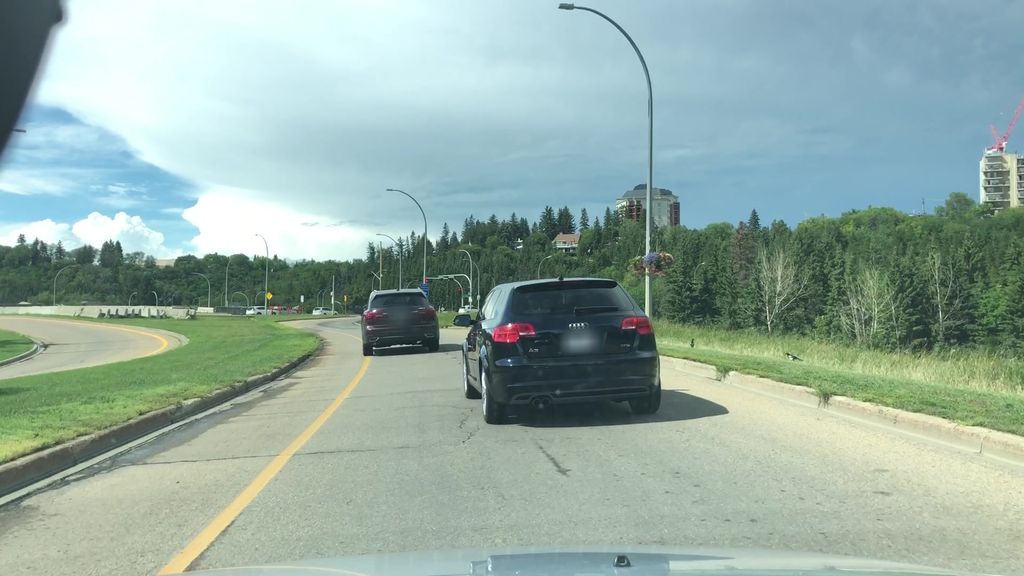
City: edmonton